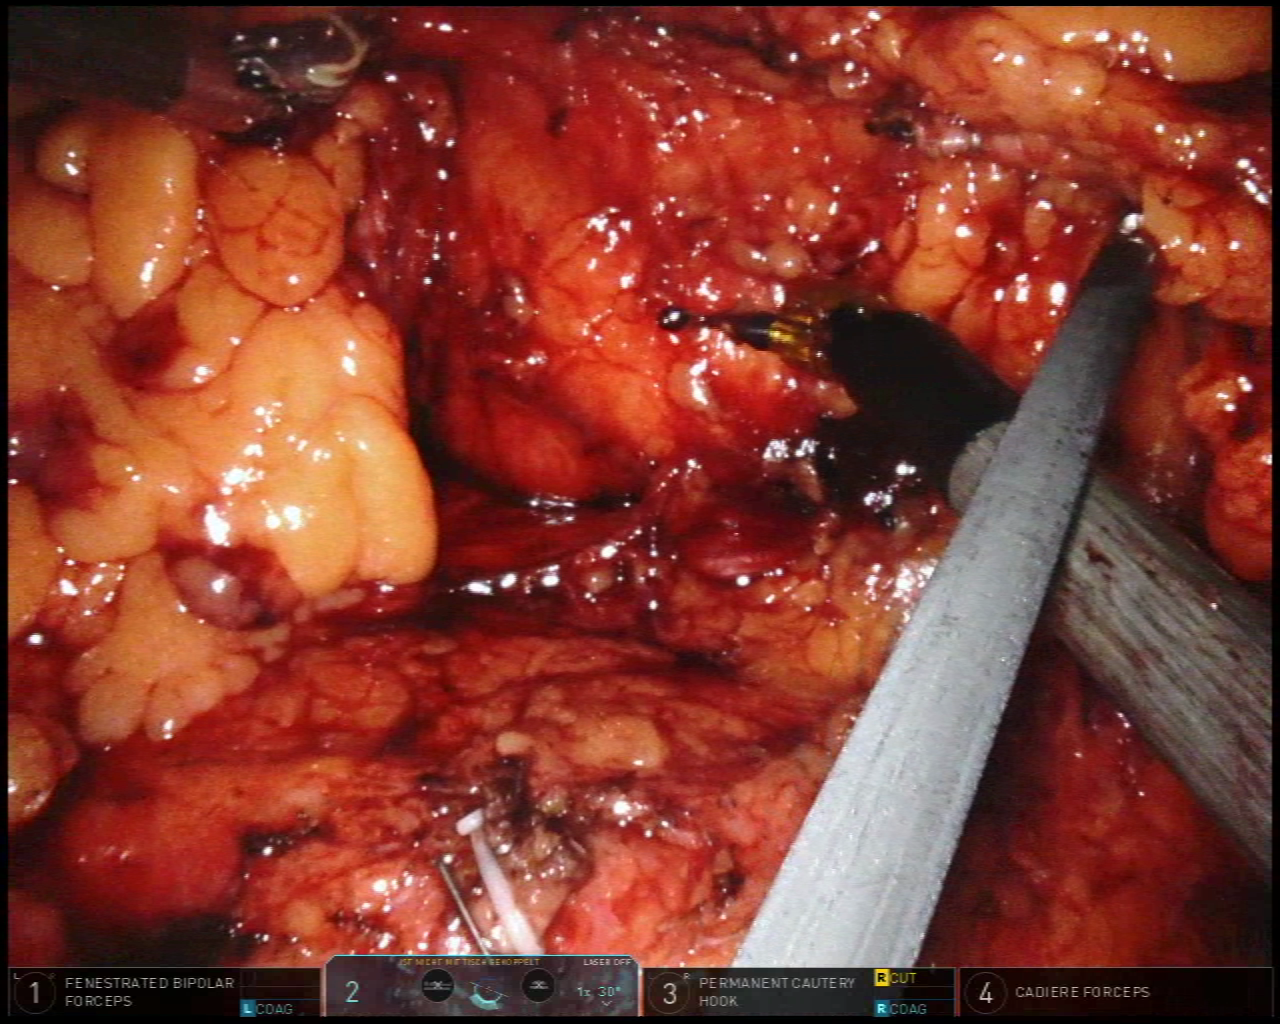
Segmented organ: ureter
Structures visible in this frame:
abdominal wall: no
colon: no
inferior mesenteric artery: no
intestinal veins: no
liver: no
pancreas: no
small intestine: no
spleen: no
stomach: no
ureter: yes
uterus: no
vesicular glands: no